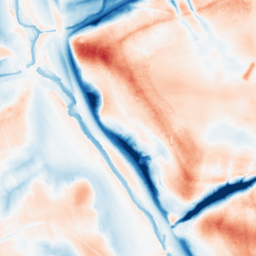
Category: edge_preserving
Decomposition family: guided
Decomposition parameters: radius: 16
eps: 1
Upsampling method: quintic
Upsampling parameters: scale: 2
Upsampling scale: 2